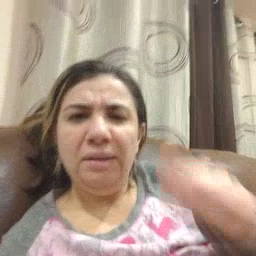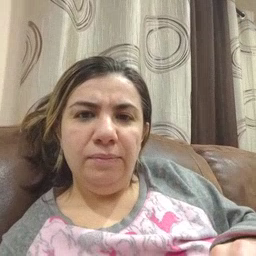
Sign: cry